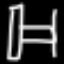
Label: chair